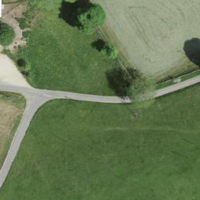
EUNIS habitat code: 52
Species observed at this site:
Petasites albus